Question: So I have two tables, the first would be users_
'''
Name
------
Carol
Sue
'''
and the second would be interests_
'''
Name Interest
----------------------
Carol Books
Carol Dancing
Carol Sports
Sue Books
Sue Dancing
'''
The user will be presented with checkboxes to select a match based on criteria for similar interests like this

So if the user selected Books and Dancing as interests for their match, what type of sql query would I build to combine multiple rows in interests and ensure that the result is Sue, since she had Books and Dancing as interests but NOT Sports?
any help will go a long way thanks!
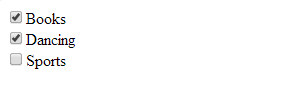
Answer: Here is the simple way to do it
'''
select
i.name
from interests i
where i.interest in ('Books','Dancing')
and not exists
(
select 1 from interests i1
where interest not in ('Books','Dancing')
AND i.name = i1.name
)
group by i.name
having count(*) = 2
'''
<URL>